Field crop: tomato
Growth stage: 1
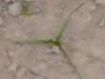
Species: cyperus